Field crop: maize
Growth stage: 2
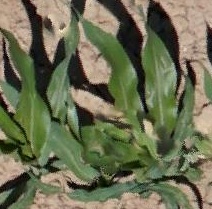
Species: maize